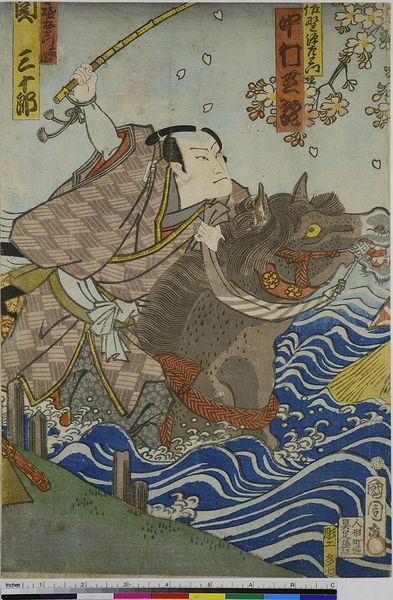
Titel: Der Schauspieler Nakamura Shikan als Sano Genzaemon
Künstler: Toyohara Kunichika
Standort: Hamburg
Institution: Museum für Kunst und Gewerbe Hamburg
Schlagwörter: mann, wasser, blüten, theater, pferd, reiter, reiten, holzschnitt, welle, asien, druckgraphik, druckgrafik, china, zeit, schauspieler, farbholzschnitt, schauspielerin, kirschblüten, reiterbildnis, kabuki, edo, reproduktionen, druckerzeugnisse, theateraufführung, ukiyo, reite4r